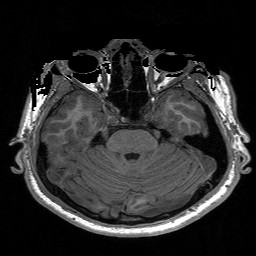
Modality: T1w
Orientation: coronal
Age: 19
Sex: male
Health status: healthy
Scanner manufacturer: siemens
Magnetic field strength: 3 T
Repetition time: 3.2 s